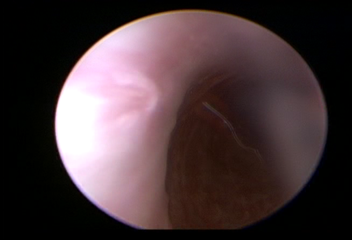
Modality: WLC
Class: Normal mucosa
Bladder cancer association: No